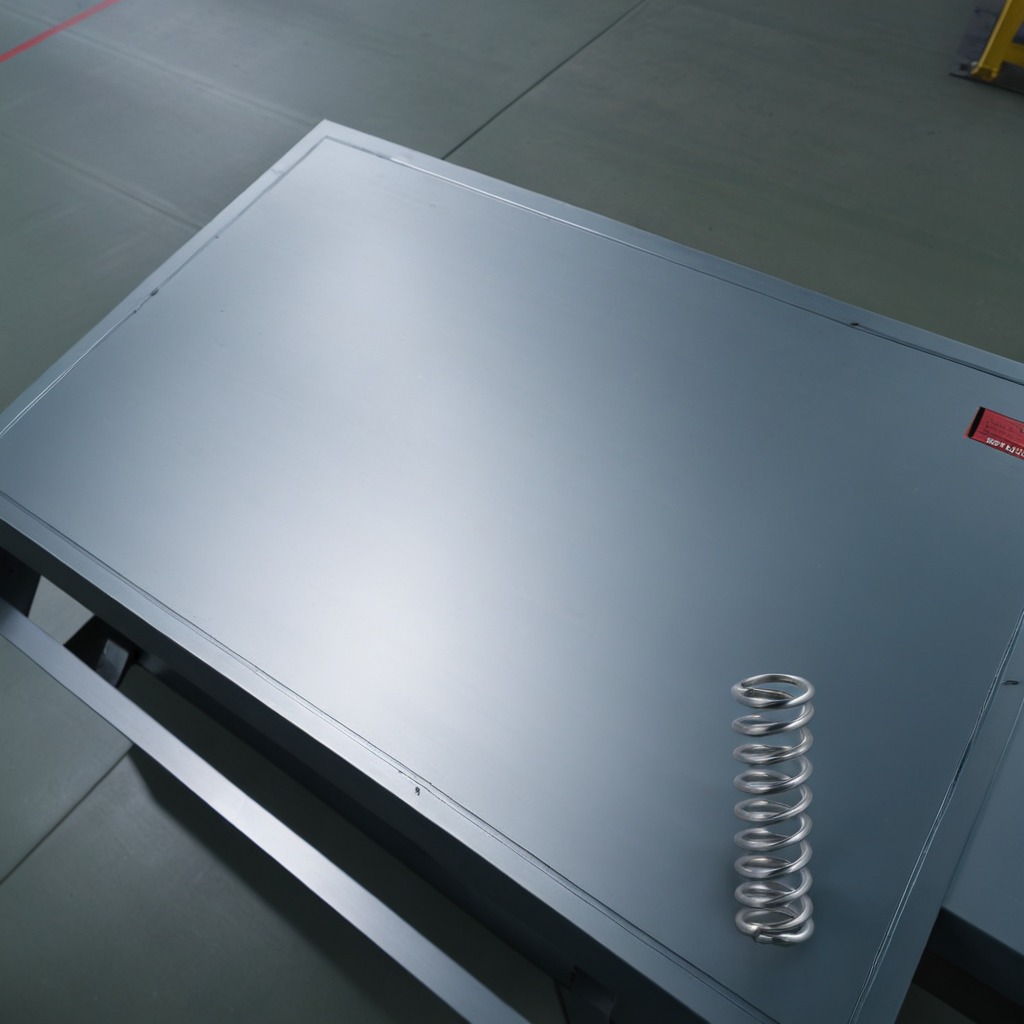
A coiled metal spring is lying on a toolbox surface in an airplane hangar workshop.